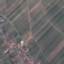
Land use / land cover class: PermanentCrop